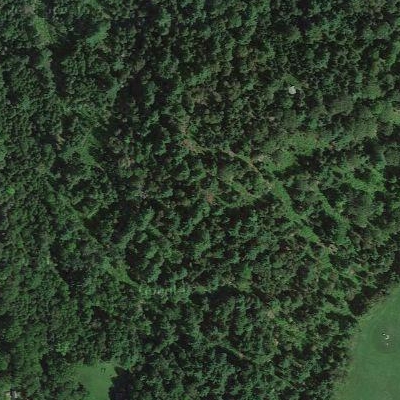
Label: eForest